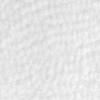
Label: no_change